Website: crate-barrel
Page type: billing-address
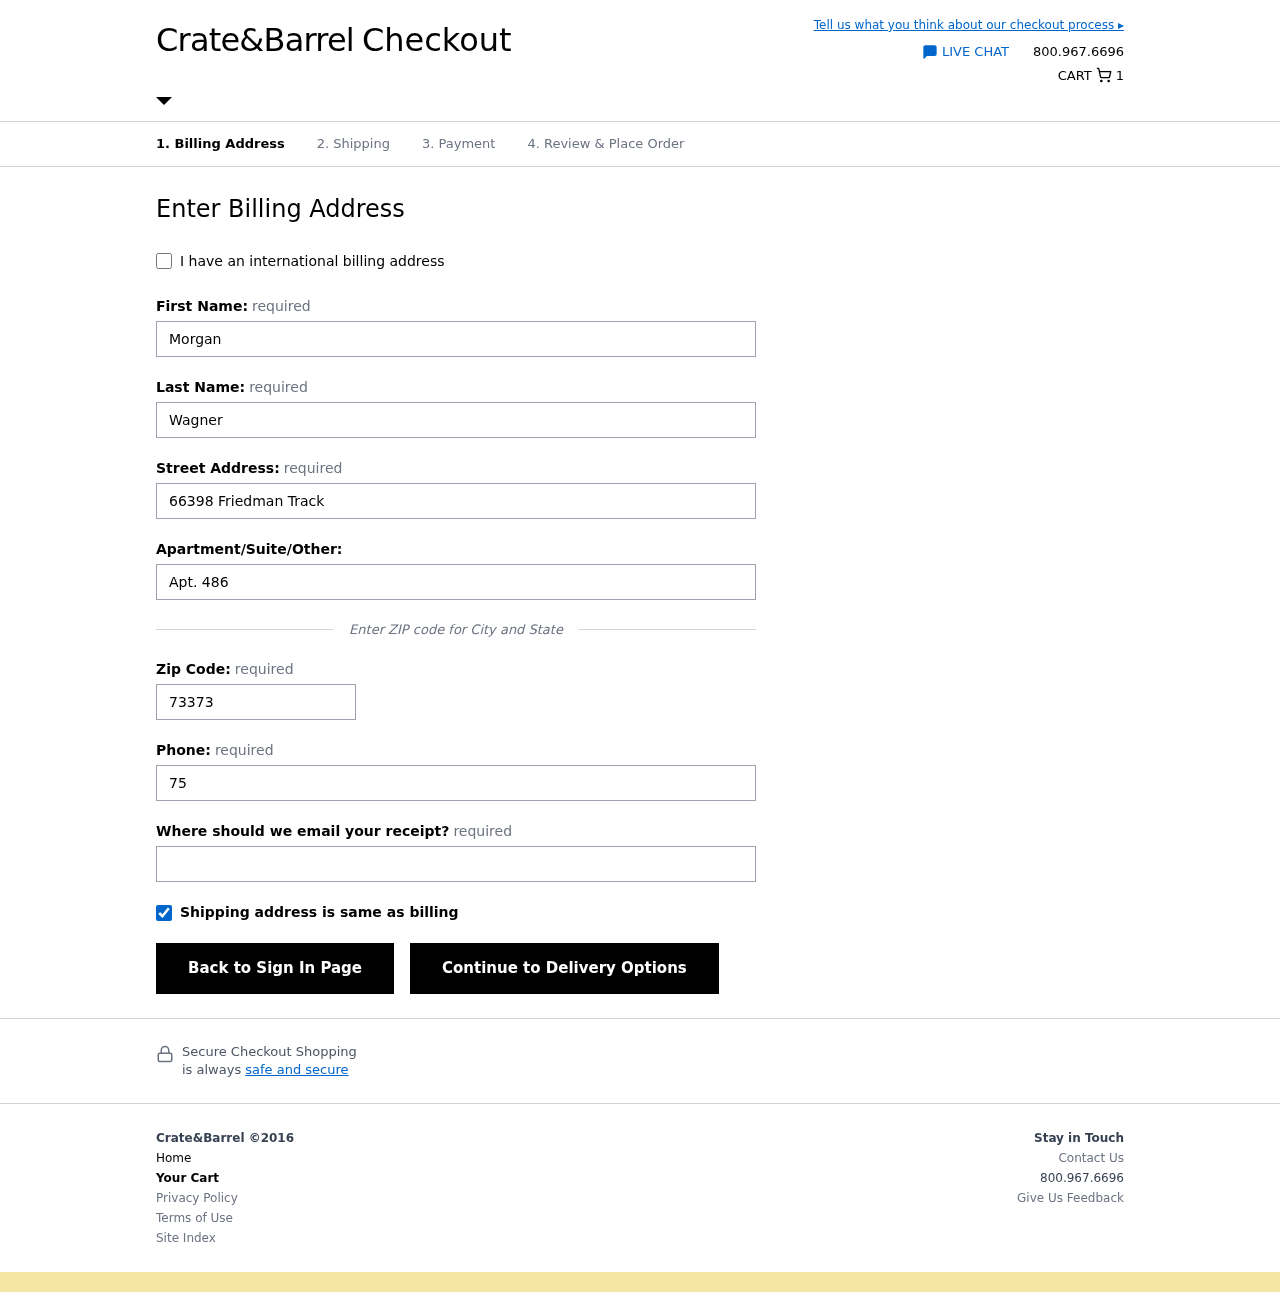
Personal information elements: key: PII_EMAIL
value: morgan.wagner@gmail.com
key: PII_FIRSTNAME
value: Morgan
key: PII_LASTNAME
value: Wagner
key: PII_PHONE
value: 7544249135
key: PII_POSTCODE
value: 73373
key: PII_STREET
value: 66398 Friedman Track
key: PII_STREET2
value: Apt. 486
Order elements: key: ORDER_NUM_ITEMS
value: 1